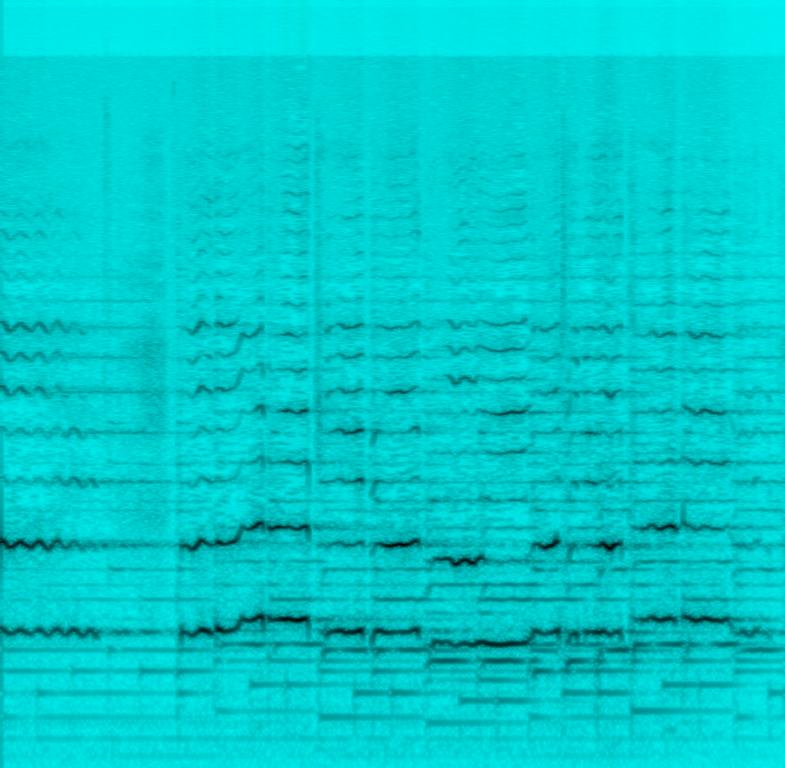
Stoic music featuring steady acoustic guitar arpeggios, a clave, and a measured female singer. There is a slight tape hiss. The source material may be old.